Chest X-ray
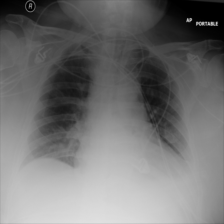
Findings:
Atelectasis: negative
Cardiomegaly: negative
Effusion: positive
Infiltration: negative
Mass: negative
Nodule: negative
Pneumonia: negative
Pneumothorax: negative
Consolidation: negative
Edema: negative
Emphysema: negative
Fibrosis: negative
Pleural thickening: negative
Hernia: negative